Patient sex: F
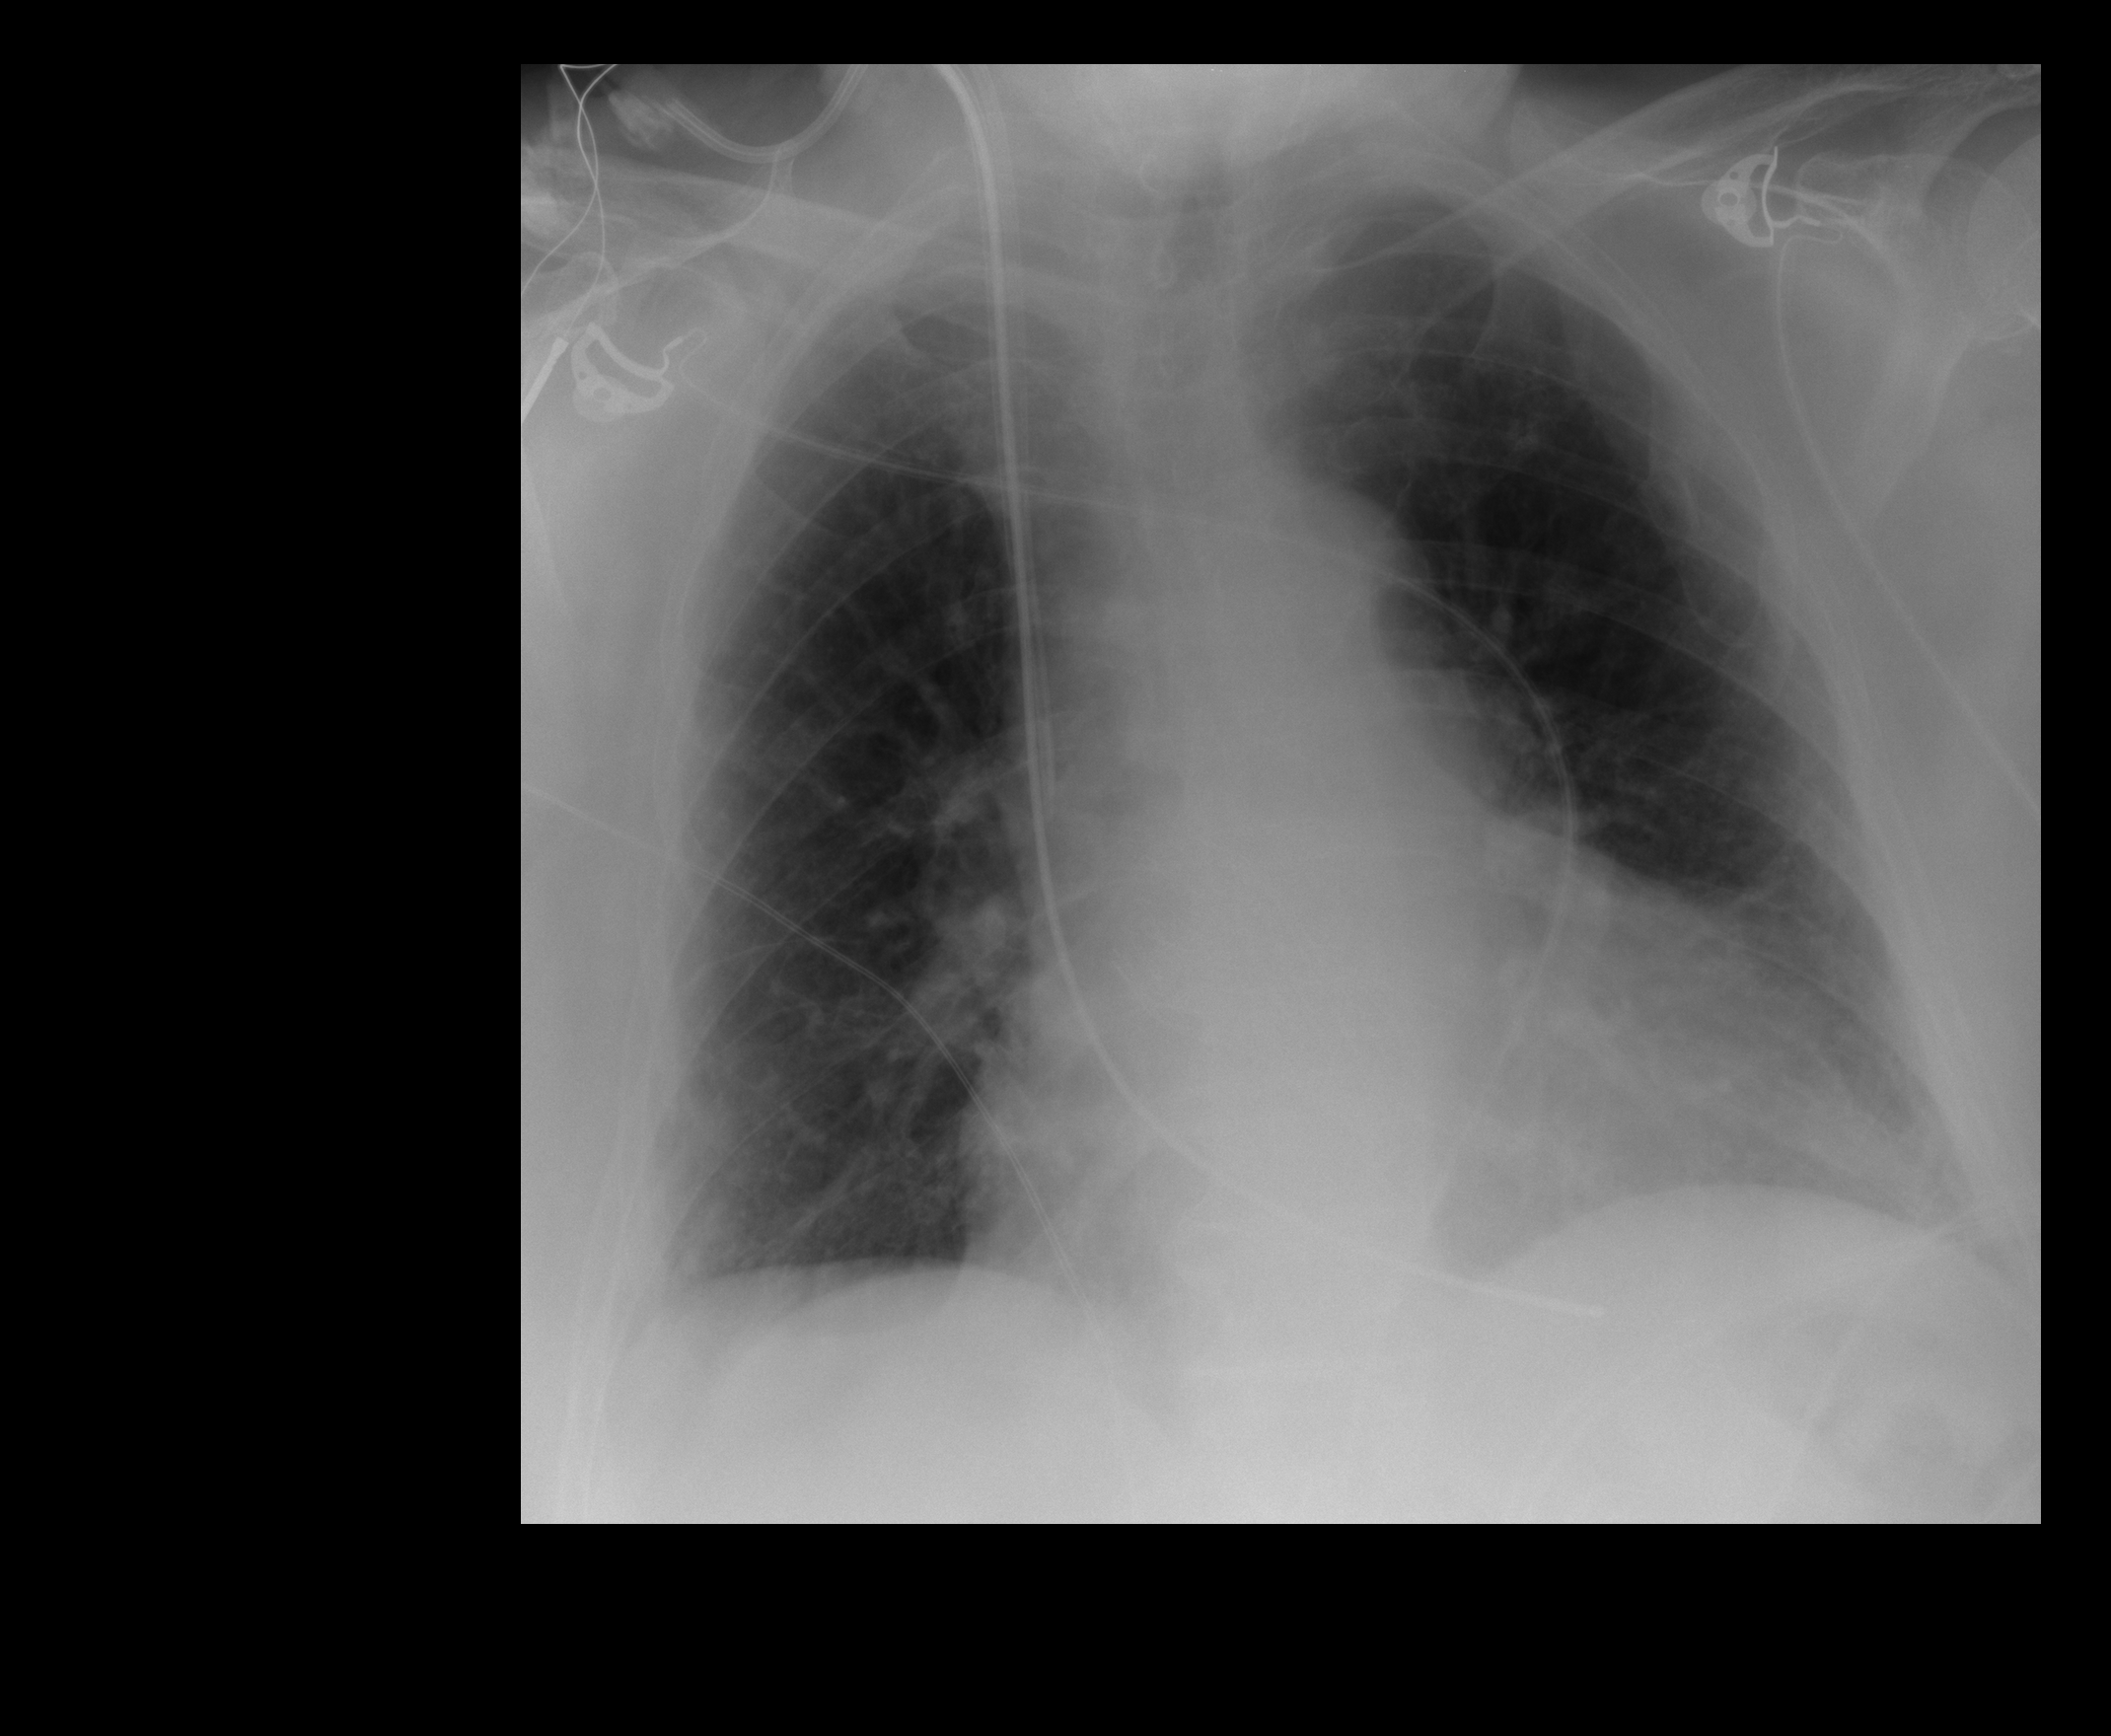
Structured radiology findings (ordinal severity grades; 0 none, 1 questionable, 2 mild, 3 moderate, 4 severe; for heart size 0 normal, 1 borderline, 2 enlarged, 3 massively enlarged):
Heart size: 0
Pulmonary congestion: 2
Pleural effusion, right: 0
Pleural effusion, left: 0
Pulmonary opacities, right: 0
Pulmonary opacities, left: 0
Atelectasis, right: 2
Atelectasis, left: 2